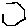
Label: hexagon